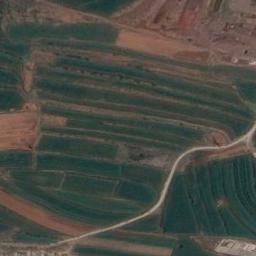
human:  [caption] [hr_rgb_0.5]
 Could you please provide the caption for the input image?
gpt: There is a winding path through the green terraces .

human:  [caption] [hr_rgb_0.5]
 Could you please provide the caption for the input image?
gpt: There is a winding narrow road next to a large brown and green mixed terraces .

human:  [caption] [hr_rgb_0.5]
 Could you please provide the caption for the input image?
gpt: There are bare and green terrace .

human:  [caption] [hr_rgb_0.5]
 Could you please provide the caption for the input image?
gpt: There are many green plants on the terrace .

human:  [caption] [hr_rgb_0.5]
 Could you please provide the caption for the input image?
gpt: A winding path goes across the green terraces .